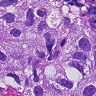
Metastatic tissue present: yes